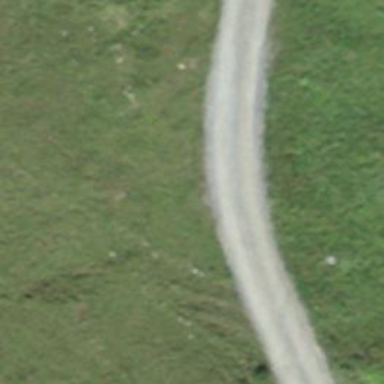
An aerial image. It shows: Gravel track with grade 2 tracktype.